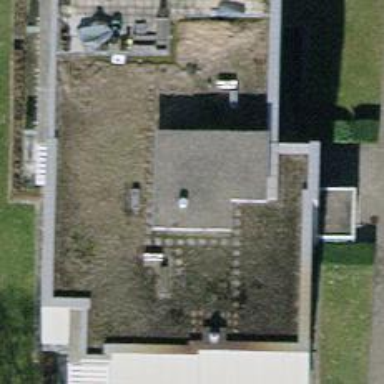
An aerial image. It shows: Apartment building with flat tile roof.